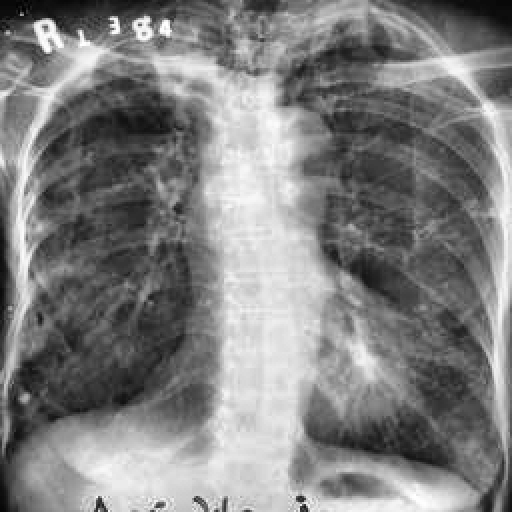
Finding: TUBERCULOSIS